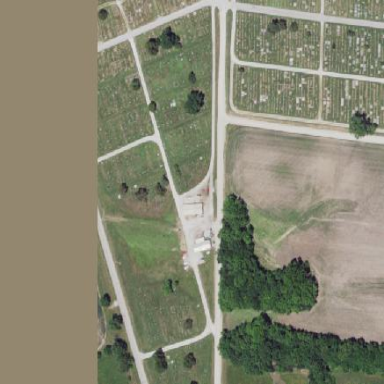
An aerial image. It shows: Cemetery.